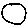
Label: circle